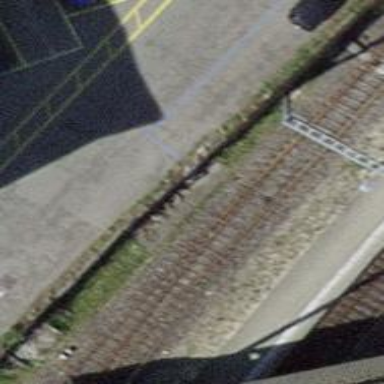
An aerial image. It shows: Railway signal.